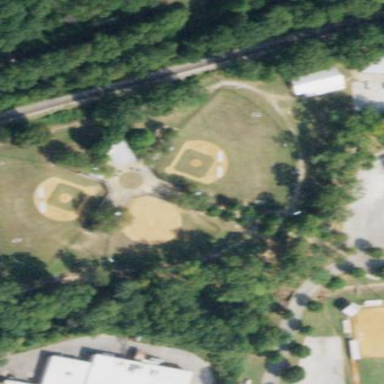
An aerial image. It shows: Baseball pitch for leisure land activities.